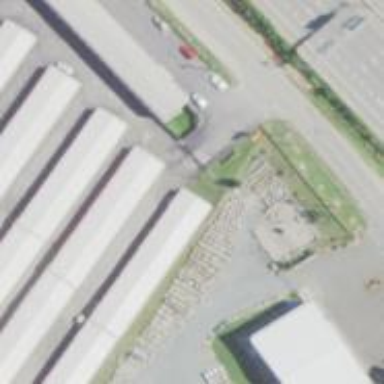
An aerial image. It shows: Commercial building.